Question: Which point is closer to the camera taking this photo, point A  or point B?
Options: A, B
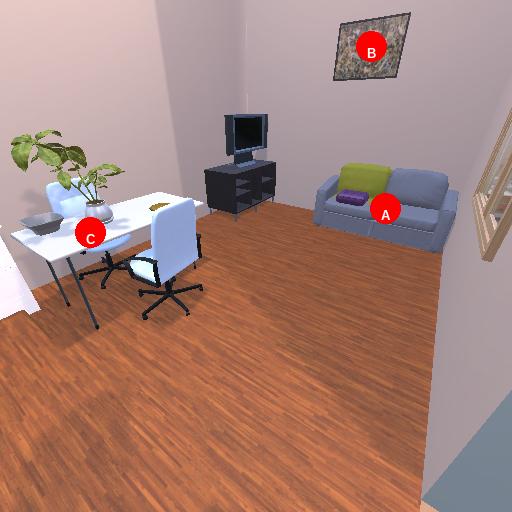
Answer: A